Question: I've added a line of code to sleep the thread for 3seconds.
If I uncomment either of the two lines of code that are highlighted I get a bug - I know it is connected with adding the sleep - but why?
I assume 'myProcess' is a thread in itself - is it this thread which is sleeping?
What do I need to change so that IE stays open for 3 seconds and is then closed?
'''
class MyProcess {
public static void Main() {
Process myProcess = new Process();
ProcessStartInfo ps = new ProcessStartInfo();
try {
ps.FileName = @"IExplore.exe";
ps.WindowStyle = ProcessWindowStyle.Normal;
myProcess.StartInfo = ps;
myProcess.Start();
} catch(Exception e) {
Console.WriteLine(e.Message);
}
Thread.Sleep(3000);
//>>>>>>>>following throw an error
//myProcess.Kill();
//myProcess.CloseMainWindow();
//>>>>>>>>>>>>>>>>>>>>>>>>>>>>>>>>
Console.WriteLine("press [enter] to exit");
Console.Read();
}
}
'''
Here's the error I receive
> Cannot process request because the process has exited

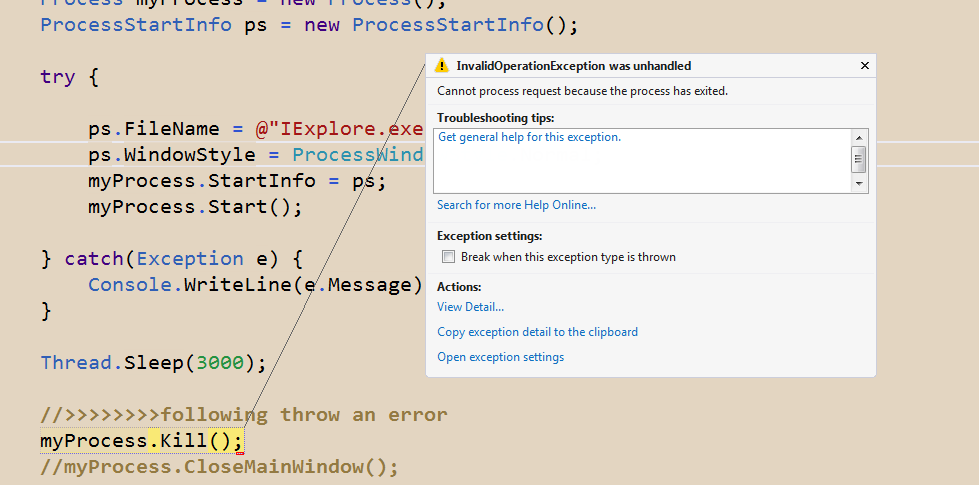
Answer: You'll receive an 'InvalidOperationException' if the operation was not able to complete. In your code, you may receive the 'InvalidOperationException' if the process has exited before calling 'myProcess.Kill();' or 'myProcess.CloseMainWindow();'.
You can't kill a process when it has already exited. To fix this, avoid closing the process while the thread being idle. You may catch the exception or check if the process has exited before executing the commands.
'''
class MyProcess
{
public static void Main()
{
Process myProcess = new Process(); //Initialize a new Process of name myProcess
ProcessStartInfo ps = new ProcessStartInfo(); //Initialize a new ProcessStartInfo of name ps
try
{
ps.FileName = @"IExplore.exe"; //Set the target file name to IExplore.exe
ps.WindowStyle = ProcessWindowStyle.Normal; //Set the window state when the process is started to Normal
myProcess.StartInfo = ps; //Associate the properties to pass to myProcess.Start() from ps
myProcess.Start(); //Start the process
}
catch (Exception e)
{
Console.WriteLine(e.Message); //Write the exception message
}
Thread.Sleep(3000); //Stop responding for 3 seconds
if (myProcess.HasExited) //Continue if the process has exited
{
//The process has exited
//Console.WriteLine("The process has exited");
}
else //Continue if the process has not exited
{
//myProcess.CloseMainWindow(); //Close the main Window
myProcess.Kill(); //Terminate the process
}
Console.WriteLine("press [enter] to exit"); //Writes press [enter] to exit
Console.Read(); //Waits for user input
}
}
'''
: If you are running IE8, you may notice that Internet Explorer 8 has implemented a change, where multiple open browser windows or frames share the same session cookies across all open tabs and windows including new IE frame windows opened by the user.
You may run the process with the argument to run a new IE8 Window session and avoid merging the new process you create with the one created before (the default process created by IE8 which merges with other processes). Thus, having a new process which you can control from your application and not that created by IE8.
'''
Process myProcess = new Process(); //Initialize a new Process of name myProcess
ProcessStartInfo ps = new ProcessStartInfo(); //Initialize a new ProcessStartInfo of name ps
try
{
ps.FileName = @"IExplore.exe"; //Set the target file name to IExplore.exe
ps.Arguments = "-nomerge";
ps.WindowStyle = ProcessWindowStyle.Normal; //Set the window state when the process is started to Normal
myProcess.StartInfo = ps; //Associate the properties to pass to myProcess.Start() from ps
myProcess.Start(); //Start the process
}
catch (Exception e)
{
Console.WriteLine(e.Message); //Write the exception message
}
Thread.Sleep(3000); //Stop responding for 3 seconds
if (myProcess.HasExited) //Continue if the process has exited
{
//The process has exited
//Console.WriteLine("The process has exited");
}
else //Continue if the process has not exited; evaluated if the process was not exited.
{
myProcess.Kill(); //Terminate the process
}
'''
Additionally, the process exit code will be equal to '-1' if the process of IE8 was terminated unexpectedly, '1' if it was terminated by the user and '0' if exited passing control to another instance.
Thanks,
I hope you find this helpful :)